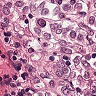
Metastatic tissue present: yes